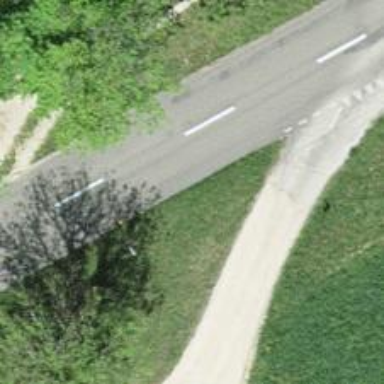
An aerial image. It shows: Bus stop along the road.